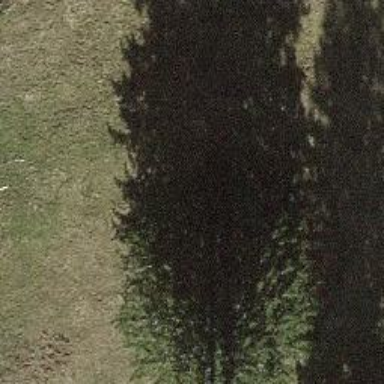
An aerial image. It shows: Single tag "natural: tree."